Question: Hey I have a problem with social buttons. I am trying to move them but only one show up on my page and I can't move that. I have three buttons and them images can someone help I am trying to put them straight line center of header or above my video.And I want to put them links.
'''
<body>
<div id="header">
<div id="icons>
<img src="facebook-64.png">
<img src="twitter-64.png">
<img src="instagram-64.png">
</div>
<img src="logo2.png">
<div id="nav">
<div id="nav_wrapper">
'''
'''
img {
position: absolute;
right: 640px;
top: -50px;
}
video {
margin-top: 250px;
}
#icons {
top: -220px;
}
'''

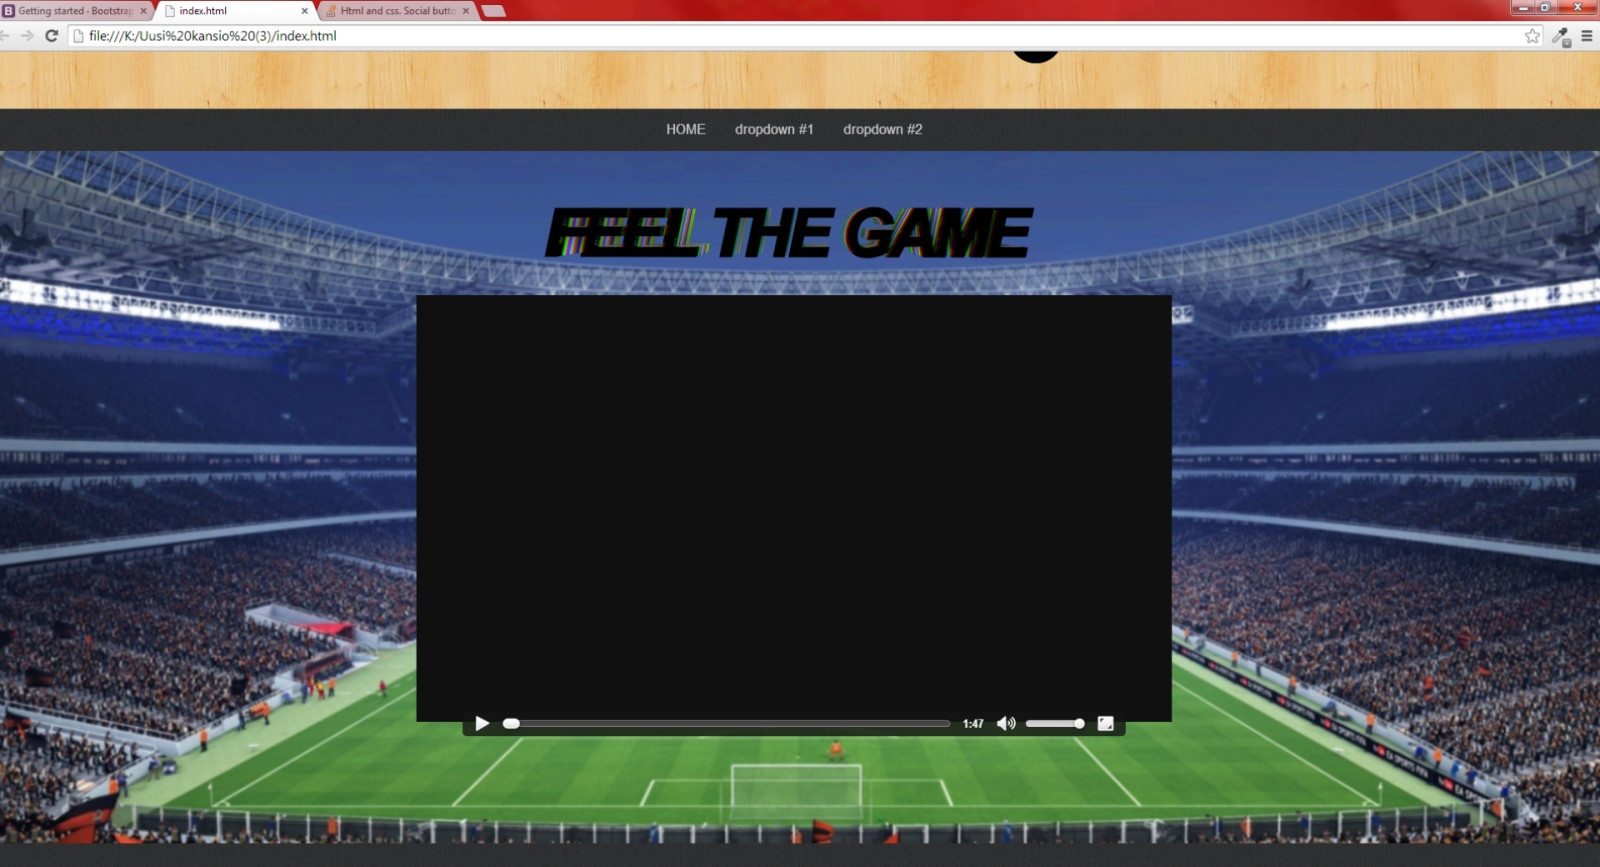
Answer: If using absolute positioning. Each button needs a different class. It is best practice to use classes for css styling and keep id for targeting elements with JavaScript. The images need to be wrapped in links ( tags) and the # in the href below should be set to the URL of your facebook, twitter and instagram home pages.
Personally I would set out html as:
'''
<body>
<div class="header">
<div class="icons>
<a class="fb-link" href"#">
<img src="facebook-64.png">
</a>
<a class="twr-link" href"#">
<img src="twitter-64.png">
</a>
<a class="inst-link" href"#">
<img src="instagram-64.png">
</a>
</div>
<img src="logo2.png">
<div id="nav">
<div id="nav_wrapper">
'''
Rather than use absolute positioning I would simply display the links as blocks and float them left. Use a margin on the containing div to position your icons. See below.
'''
.icons{
margin:20px auto; //gives margin of 20px top and bottom and centers buttons horizontally.
width:220px;
}
.fb-link, .twr-link, .inst-link {
display:block;
float:left;
width:60px; //set width to the with of image used eg 64px
margin-left:20px;
}
.fb-link{
margin-left:0; //if margin left was left at 20px the icons would be 20px off center.
}
'''
Using these principles laying out the rest of you pages should be straight forward.